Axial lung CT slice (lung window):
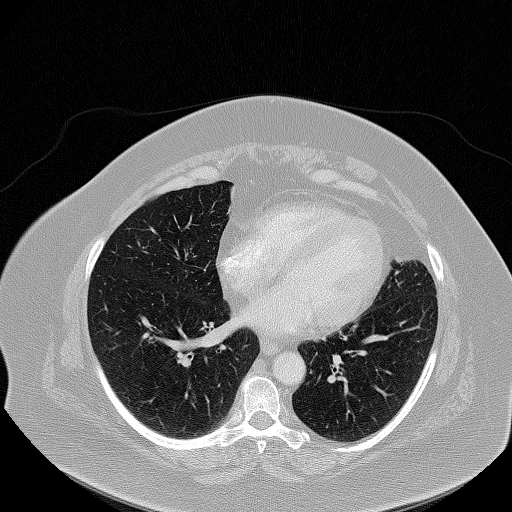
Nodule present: no